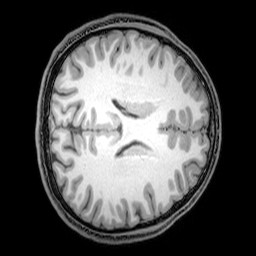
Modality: T1w
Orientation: axial
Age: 22
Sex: male
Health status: healthy
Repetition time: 0.081 s
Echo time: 0.037 s